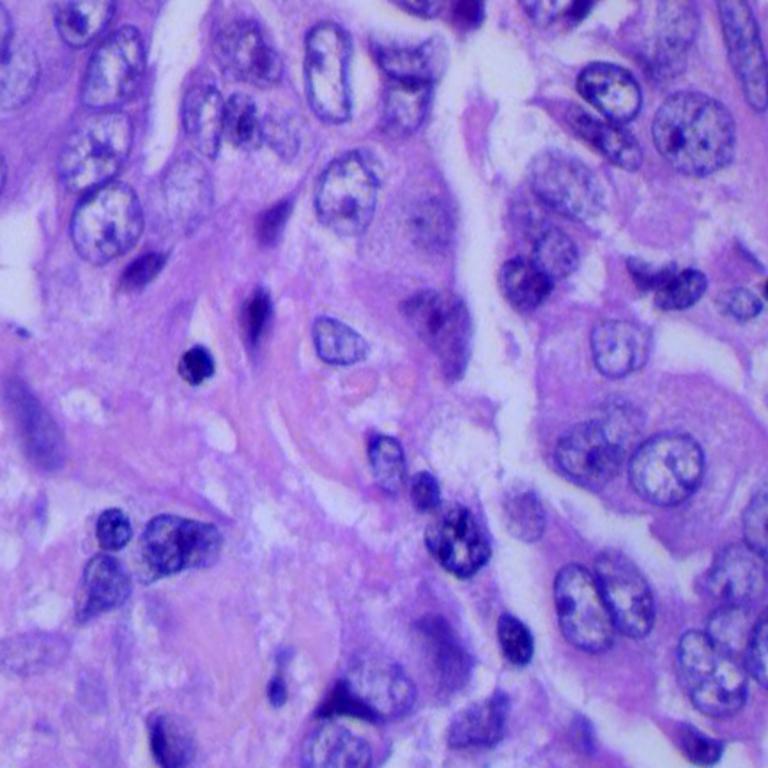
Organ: lung
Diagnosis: adenocarcinomas